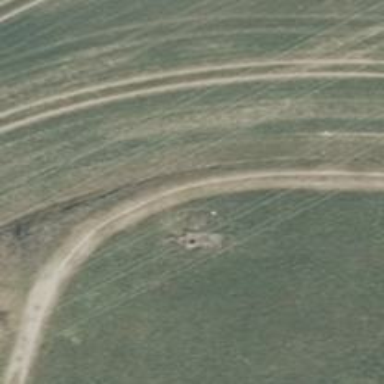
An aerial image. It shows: Ground track with grade3 quality.